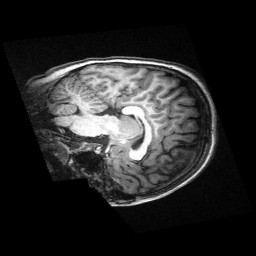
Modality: T1w
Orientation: sagittal
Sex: male